Aerial crown-view tile of a tropical tree (Barro Colorado Island, Panama), acquired 20250715:
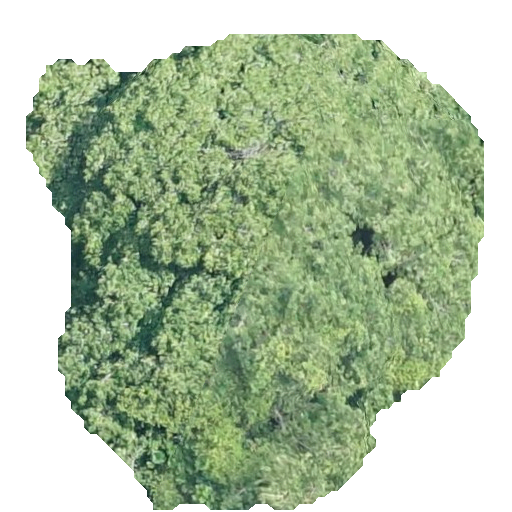
Species: Virola surinamensis
GBIF accepted scientific name: Virola surinamensis
Crown area: 249.673 m²